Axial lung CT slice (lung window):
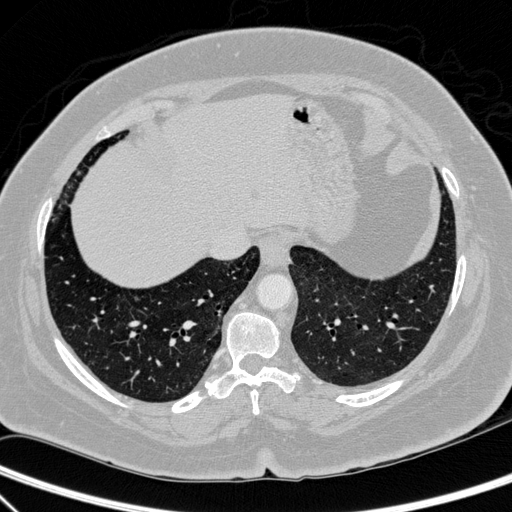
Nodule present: no